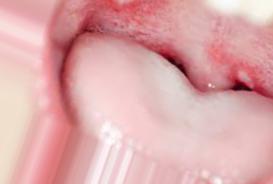
Condition: Mouth Ulcer